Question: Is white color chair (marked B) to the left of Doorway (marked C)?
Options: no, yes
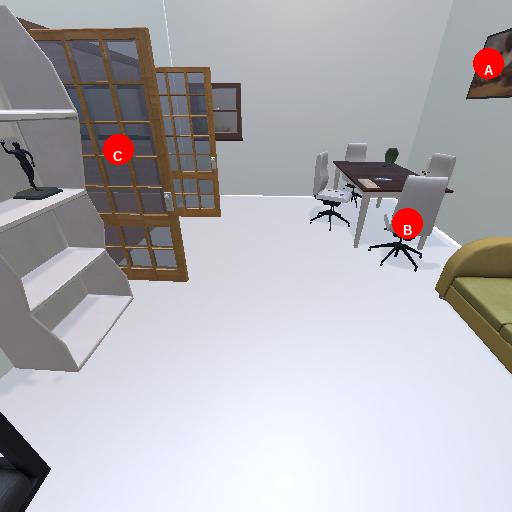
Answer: no